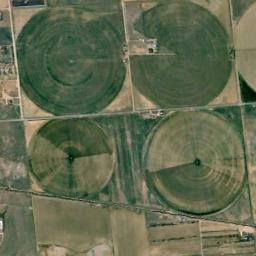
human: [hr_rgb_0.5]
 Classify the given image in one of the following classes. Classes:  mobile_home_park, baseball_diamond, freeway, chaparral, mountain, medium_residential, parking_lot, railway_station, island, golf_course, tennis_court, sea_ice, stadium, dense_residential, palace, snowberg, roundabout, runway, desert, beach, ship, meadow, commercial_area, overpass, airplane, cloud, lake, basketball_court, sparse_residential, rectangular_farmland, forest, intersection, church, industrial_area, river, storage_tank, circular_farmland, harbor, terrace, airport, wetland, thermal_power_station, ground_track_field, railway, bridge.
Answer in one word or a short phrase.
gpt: circular_farmland